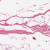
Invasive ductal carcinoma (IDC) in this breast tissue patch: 0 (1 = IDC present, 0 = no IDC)